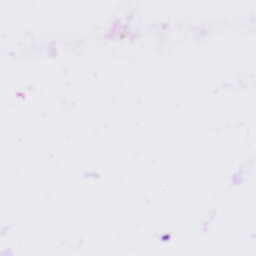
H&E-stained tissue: Tonsil